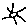
Label: sun